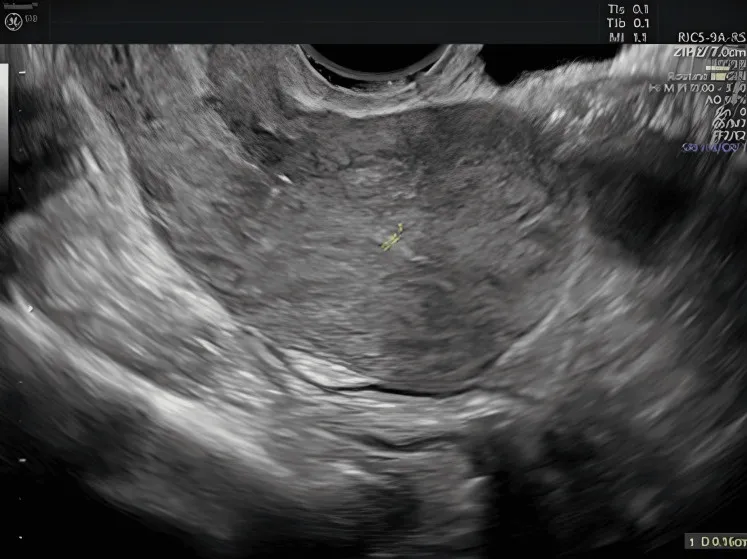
Transvaginal ultrasound sagittal scan of the uterus: thin linear homogeneous hyperechoic endometrium of 1.6 mm; regular homogeneous hypoechoic myometrium. Absence of endocavitary fluid.
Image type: radiology (ultrasound)